Interaction volume radius: 10 \u00c5
Interaction volume height: 40 \u00c5
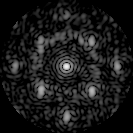
Disorder parameter: 0.4106